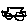
Label: car